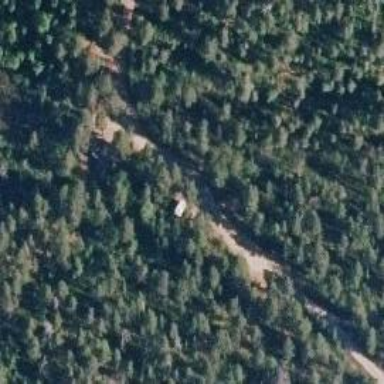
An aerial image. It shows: Driveway.